Question: I've created another question which I think is the cause for this error: <URL>
Selenium version 2.33.0
Firefox driver
The code that causes the error:
'''
System.Threading.Thread.Sleep(5000);
var dimentions = driver.Manage().Window.Size;
var field = driver.FindElement(By.Id("addEmployees-password")); //displayed is true
field.Click(); //works fine
var element = driver.FindElement(By.Id(buttonName)); //displayed is false
element.Click(); //errors out
'''
The button that its trying to click:
'''
<div id="addEmployees" class="modal hide fade" tabindex="-1" role="dialog" aria-labelledby="addEmployeesLabel" aria-hidden="true">
<div class="modal-header">
<button type="button" class="close" data-dismiss="modal" aria-hidden="true">x</button>
<h3>Add Employee</h3>
</div>
<div class="modal-body">
<p class="alert alert-info">
<input name="addEmployees-username" id="addEmployees-username" />
<input name="addEmployees-password" id="addEmployees-password" type="password" />
<input name="addEmployees-employee" id="addEmployees-employee" />
</p>
</div>
<div class="modal-footer">
<button name="addEmployees-add" id="addEmployees-add" type="button" class="btn" data-ng-click="submit()">Add</button>
</div>
</div>
'''
- 'FindElements'- 'FindElement''addEmployees-employee''addEmployees-employee''displayed'-
How is it that one field can be considered displayed and the other is not?

The modal with the add button in the bottom right, all the other elements are displayed = true
The window size is 1200x645 per 'driver.Manage().Window.Size;'
The element location is: 800x355y per 'driver.FindElement(By.Id(buttonName)).Location'
The element dimentions are: 51x30 per 'driver.FindElement(By.Id(buttonName)).Size'
The password element location is: 552x233y per 'driver.FindElement(By.Id("addEmployees-password")).Size'
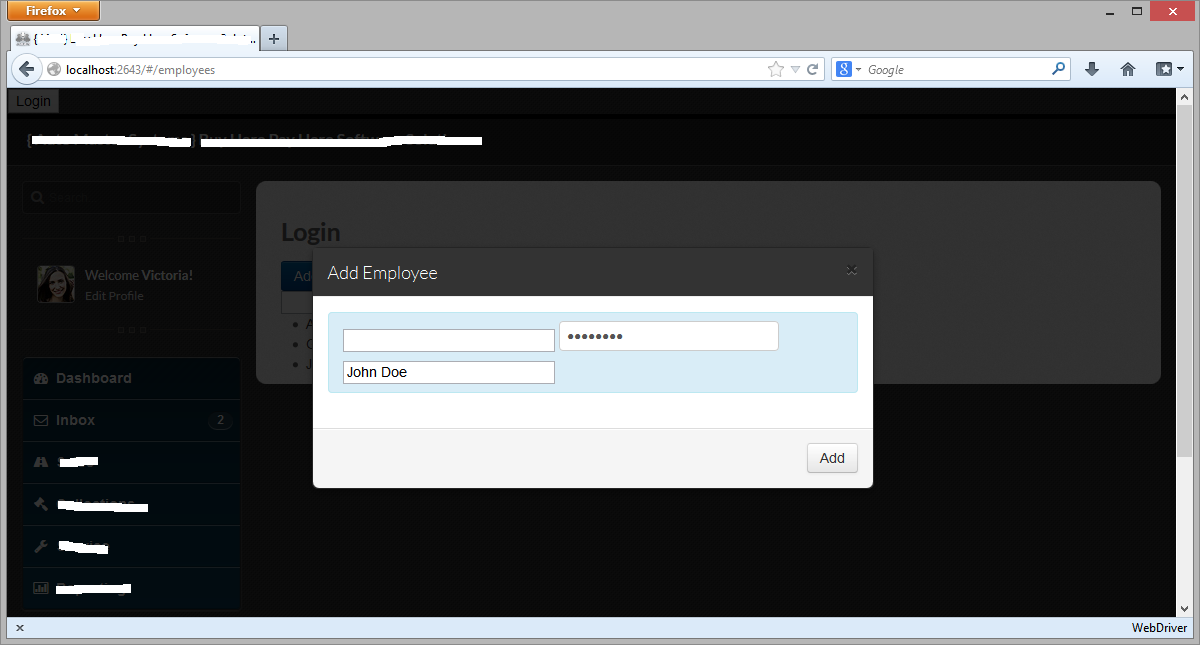
Answer: Selenium WebDriver does not just check for opacity != 0, visibility = true, height > 0 and display != none on the current element in question, but it also searches up the DOM's ancestor chain to ensure that there are no parent elements that also match these checkers.
( After looking at the JSON wire code that all the bindings refer back to, SWD also requires <URL>
I would do two things before restructuring the code as @Brian suggests.
1. Ensure that the "div.modal_footer" element does not have any reason for SWD to consider it to not be visible.
2. Inject some Javascript to highlight the element in question in your browser so you know absolutely you have selected the right element. You can use this gist as a starting point. If the button is highlighted in a yellow border, then you know you have the right element selected. If not, it means that the element selected is located elsewhere in the DOM. If this is the case, you probably don't have unique IDs as you would expect, which makes manipulation of the DOM very confusing.
If I had to guess, I would say that number two is what you are running into. This has happened to me as well, where a Dev reused an element ID, causing contention in which element you're supposed to find.